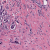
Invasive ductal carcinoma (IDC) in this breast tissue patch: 1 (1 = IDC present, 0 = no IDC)